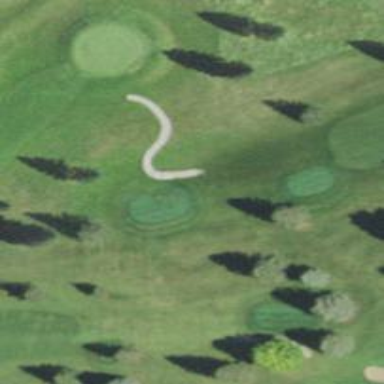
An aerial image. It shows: Grassy area designated as golf tee.